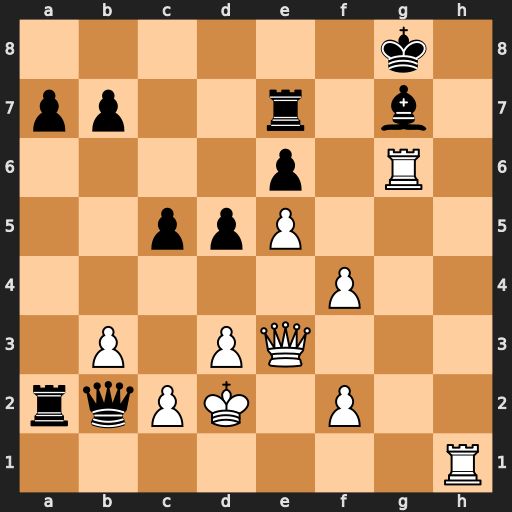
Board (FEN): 6k1/pp2r1b1/4p1R1/2ppP3/5P2/1P1PQ3/rqPK1P2/7R
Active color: w
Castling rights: -
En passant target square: -
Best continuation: Qxc5 Qxc2+ Qxc2 Rxc2+ Kxc2